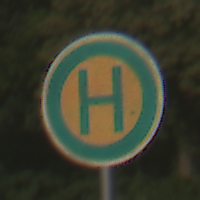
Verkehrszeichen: Haltestelle
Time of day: SunriseSunset
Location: Outdoor (Nature)
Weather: PartlyCloudy
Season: NotSpecified
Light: Natural